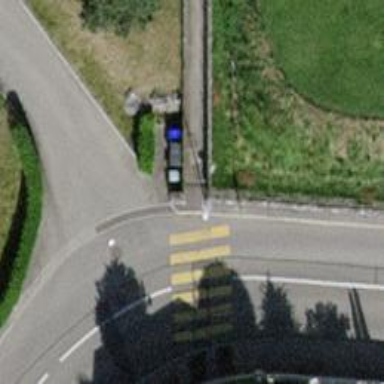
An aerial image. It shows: Cycle barrier.